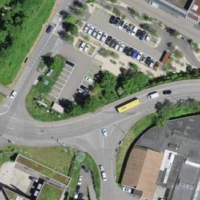
EUNIS habitat code: 54
Species observed at this site:
Bellis perennis
Euphorbia cyparissias
Anthyllis vulneraria